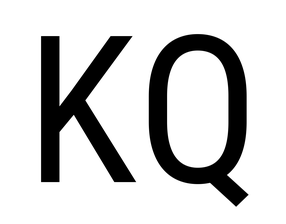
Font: Roboto_Condensed_Regular